Question: eclipse isn't making import suggestions anymore. I don't know why it stopped. Here is an example.

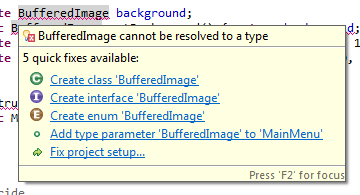
Answer: First check to see if it is enabled to automatically do it. Go to 'Preferences > Java > Editor > Content Assist' and make sure 'Enable auto activation' is checked.
If that doesn't fix anything, you can try to manually get it to show up by pressing 'CTRL + SPACE'.
You should also check 'Content Assist > Advanced' and make sure that at the very least 'Java Proposals' is checked.